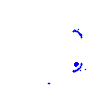
Particle: electron